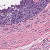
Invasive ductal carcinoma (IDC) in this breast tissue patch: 0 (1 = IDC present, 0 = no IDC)